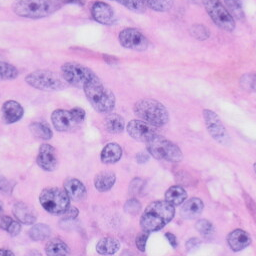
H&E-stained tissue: Skin